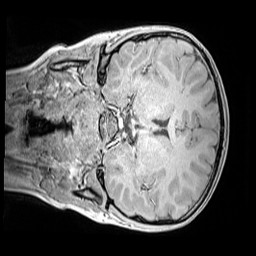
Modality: MP2RAGE
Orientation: coronal
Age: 10
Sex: male
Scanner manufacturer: siemens
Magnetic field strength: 3 T
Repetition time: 4 s
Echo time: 0.00299 s